Question: I have this () JSON file:
'''
[
{
"product":"aardappelen gebakken",
"quantity":"100gr",
"carbohydrates":"19,3"
},
{
"product":"aardappelen pikant",
"quantity":"100gr",
"carbohydrates":"3"
},
{
"product":"aardappelmeel",
"quantity":"100gr",
"carbohydrates":"80"
}
]
'''
Wat i want to do is:
search for a product, and result all of its content, like when i would search for "aardappelmeel", i get product, quantity and carbohydrates key value, i do this with this code:
'''
$(function() {
$.getJSON( "js/data.json").fail(function(jqxhr, textStatus, error) {
var err = textStatus + ", " + error;
console.log( "Request Failed: " + err );
}).done(function(data) {
var carbohydratesResult = getCarbohydrates(data, 'aardappelmeel');
console.log(carbohydratesResult);
});
});
function getCarbohydrates(arr, searchTerm){
var result;
if(searchTerm === '') {
result = 'No searchterm';
}
else {
result = _.where(arr, {product: searchTerm});
}
return result;
}
'''
This gets 1 result:

When i search for "aardappelen", i get no result, and it should be 2, because there are 2 products that contain the name "aardappelen". How do i do this?
I use jQuery, Underscore. If Underscore is not needed for this, fine by me, please show me how i modify my code to get more then one result when "product" value contains the search term.
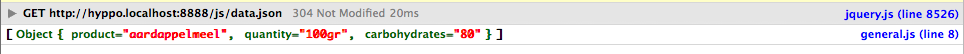
Answer: You need <URL> to do a substring search:
'''
result = _.filter(arr, function(item) {
return item.product && item.product.indexOf(searchTerm) != -1;
});
'''
Note that '_.where' performs an exact match.